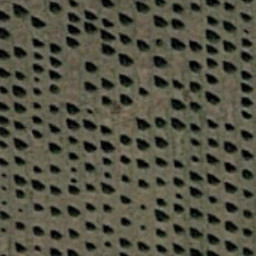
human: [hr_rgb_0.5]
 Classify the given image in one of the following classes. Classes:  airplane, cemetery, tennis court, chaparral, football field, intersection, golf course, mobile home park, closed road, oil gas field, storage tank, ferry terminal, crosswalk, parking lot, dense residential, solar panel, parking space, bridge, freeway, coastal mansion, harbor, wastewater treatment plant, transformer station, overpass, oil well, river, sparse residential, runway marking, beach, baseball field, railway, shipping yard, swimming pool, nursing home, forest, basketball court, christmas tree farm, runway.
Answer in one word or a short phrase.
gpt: christmas tree farm